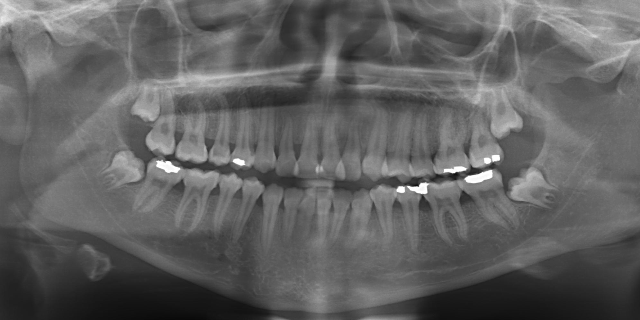
adult